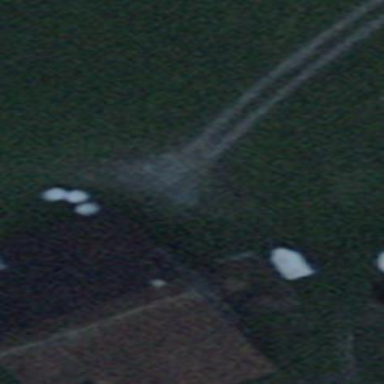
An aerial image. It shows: Rural barn.